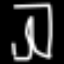
Label: pants